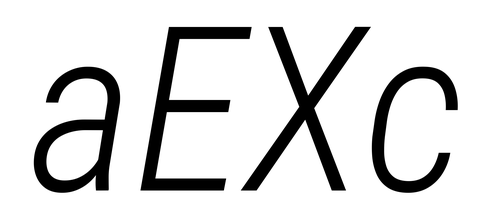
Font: Roboto-Italic_Condensed_Light_Italic